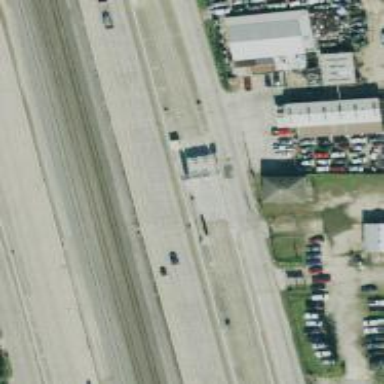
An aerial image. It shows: Toll gantry on the road.